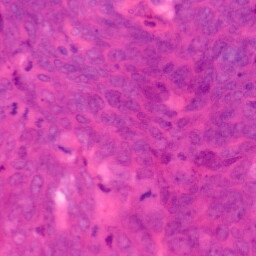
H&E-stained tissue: Colon